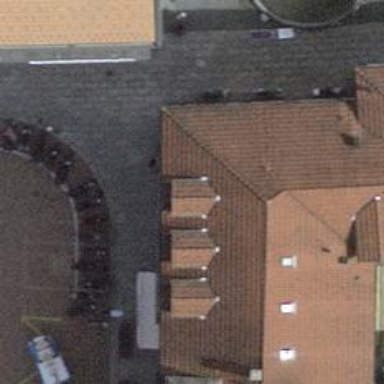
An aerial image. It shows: Clothing store.